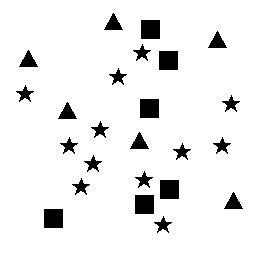
Squares: 6
Triangles: 6
Stars: 12
Total shapes: 24